Question: I want to draw a line on a canvas with
'''
context.globalCompositeOperation = 'destination-out';
context.globalAlpha = 0.118;
'''
The result looks like this:

The background if the image is a yellow rectangle. I use a circle to drag and drop it over the image and it will paint the line. As you can see my drawn line is not so smooth. You can see the circles and you do not have a compound line.
I created a <URL>:
'''
console.clear();
var history = new Array();
var imageObj = new Image();
var img = null;
stage = new Konva.Stage({
container: 'container',
width: 600,
height: 400
});
layer = new Konva.Layer();
stage.add(layer);
var rect = new Konva.Rect({
x: 30,
y: 30,
width: 438,
height: 300,
fill: 'yellow'
});
layer.add(rect);
var canvas = document.createElement('canvas');
var context = canvas.getContext('2d');
var circle = new Konva.Circle({
x: 0,
y: 0,
radius: 40,
opacity: 0.7,
fill: '#ff5e0a',
stroke: '#d95009',
strokeWidth: 1,
draggable: true
});
layer.add(circle);
circle.on('dragmove touchmove', function (e) {
erase(e.evt.clientX, e.evt.clientY, circle.radius(), img.x(), img.y());
});
imageObj.onload = function () {
canvas.width = imageObj.width;
canvas.height = imageObj.height;
context.drawImage(imageObj, 0, 0, imageObj.width, imageObj.height);
img = new Konva.Image({
x: 30,
y: 30,
image: canvas
});
layer.add(img);
circle.moveToTop();
layer.draw();
};
imageObj.crossOrigin = "anonymous";
imageObj.src = "https://dl.dropboxusercontent.com/u/47067729/darth-vader.jpg";
function erase(absX, absY, radius, imgX, imgY) {
var x = 0;
var y = 0;
// set pointer
circle.x(absX);
circle.y(absY);
x= absX - imgX;
y= absY - imgY;
context.globalCompositeOperation = 'destination-out';
context.globalAlpha = 0.118;
context.beginPath();
context.arc(x, y, radius, 0, 2 * Math.PI);
context.fill();
layer.draw();
}
'''
How can I draw more smooth and compound lines where you cannot see each small chunk of the circles?
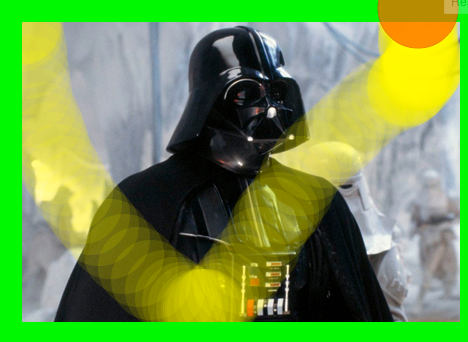
Answer: Assuming your Konva thingie does not provide a readymade solution, you will have to interpolate the touch screen event positions with a constant displacement.
Something like this:
'''
circle.on('dragmove touchmove', function (e) {
if (circle.prev_pos) {
var dx = e.evt.clientX - circle.prev_pos.x;
var dy = e.evt.clientY - circle.prev_pos.y;
var dist = Math.max (Math.abs(dx), Math.abs(dy));
dx = dx / dist;
dy = dy / dist;
var x = circle.prev_pos.x;
var y = circle.prev_pos.y;
var d;
for (d = 0 ; d < dist ; d++)
{
erase(x, y, circle.radius(), img.x(), img.y());
x += dx;
y += dy;
}
}
circle.prev_pos = { x:e.evt.clientX, y:e.evt.clientY};
});
'''
See <URL>.